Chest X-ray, PA view. Patient: 28 years old, sex F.
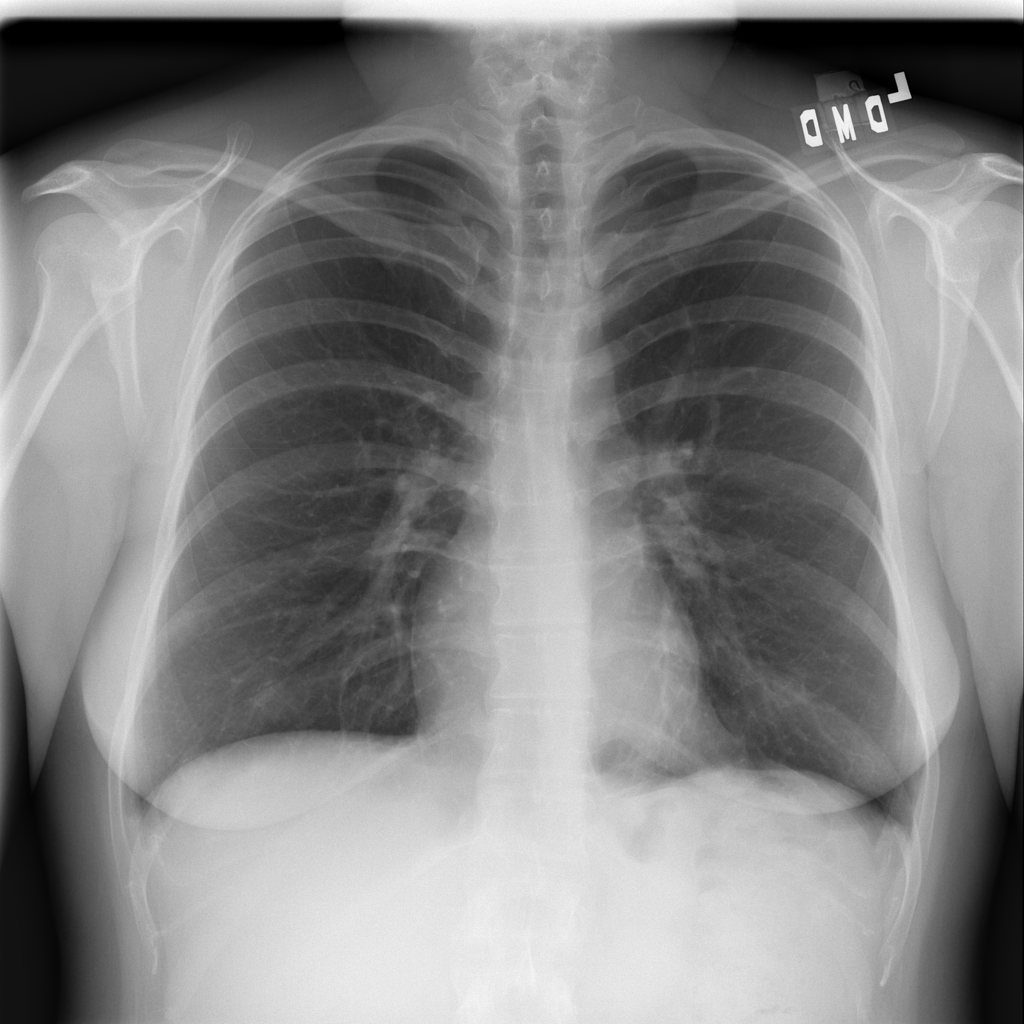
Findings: No Finding